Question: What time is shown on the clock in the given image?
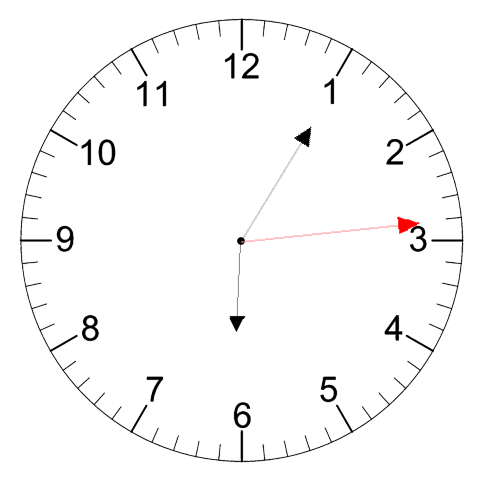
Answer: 06:05:14